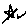
Label: star